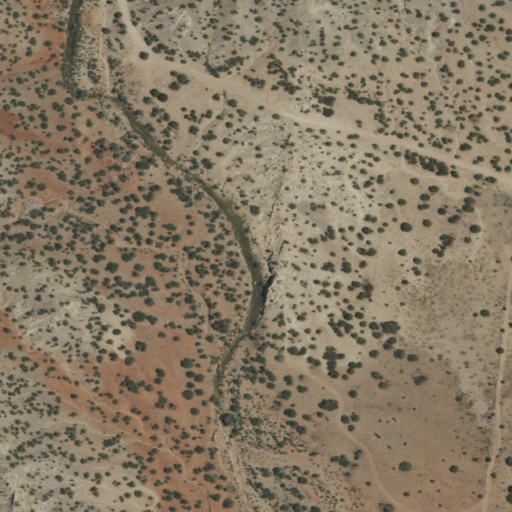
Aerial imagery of valley in New Mexico named Tecolote Canyon containing only shrub